Question: I want to have the menu on top of any other window. But it seems z-index isn't working. This is my menu:
'''
@(Html.Kendo().Menu()
.Name("menu").HtmlAttributes(new { @style = "z-index: 50;"})
.Items(items =>
{
'''
And this is my DOM:

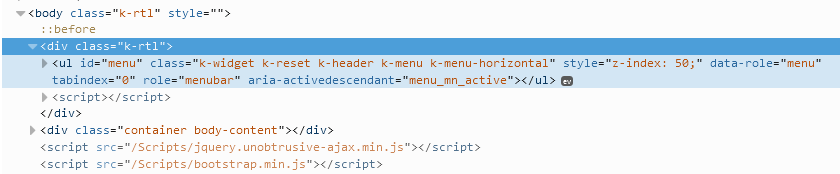
Answer: This works for me, see <URL>.
'''
@(Html.Kendo().Menu()
.HtmlAttributes(new { style = "position: relative; z-index: 11000" })
)
'''